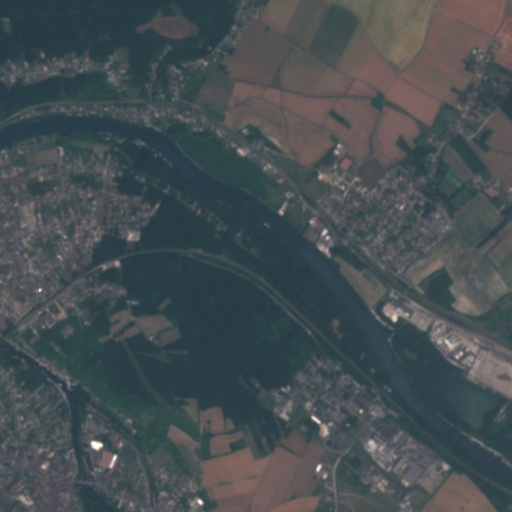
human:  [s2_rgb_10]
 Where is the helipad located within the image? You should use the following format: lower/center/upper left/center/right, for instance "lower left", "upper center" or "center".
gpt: The helipad is located in the lower right of the image.
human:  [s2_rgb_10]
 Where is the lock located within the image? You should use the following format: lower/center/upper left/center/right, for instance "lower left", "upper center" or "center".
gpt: The lock is located in the lower left of the image.
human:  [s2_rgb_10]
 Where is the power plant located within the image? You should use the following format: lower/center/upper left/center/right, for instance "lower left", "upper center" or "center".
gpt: The power plant is located in the lower right of the image.
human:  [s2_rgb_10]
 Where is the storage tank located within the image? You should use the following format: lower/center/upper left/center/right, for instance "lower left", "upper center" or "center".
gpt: The storage tank is located in the center right of the image.
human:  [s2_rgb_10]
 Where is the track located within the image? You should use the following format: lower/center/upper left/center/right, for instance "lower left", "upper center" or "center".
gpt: The track is located in the center right of the image.
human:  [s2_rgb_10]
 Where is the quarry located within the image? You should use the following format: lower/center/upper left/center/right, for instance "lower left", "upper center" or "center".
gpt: There is no quarry in the image.